Question: I've built an appindicator with a menu using the following code:
'''
self.ind = appindicator.Indicator("my-indicator", "indicator-messages",
appindicator.CATEGORY_APPLICATION_STATUS)
self.ind.set_status(appindicator.STATUS_ACTIVE)
self.ind.set_attention_icon("icon1.png")
self.ind.set_icon("icon2.png")
self.menu = gtk.Menu()
item = gtk.MenuItem("Foo bar")
item.show()
self.menu.append(item)
self.menu.show()
self.ind.set_menu(self.menu)
'''
I want to add a tooltip that shows up when the user hovers over the icon. I think <URL> is probably the right thing, but appindicator documentation is sparse. How do I attach a Tooltip to the appindicator?
Ultimately I am looking for this sort of behavior:

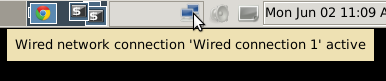
Answer: AppIndicator do not provide tooltips by design.
<URL>